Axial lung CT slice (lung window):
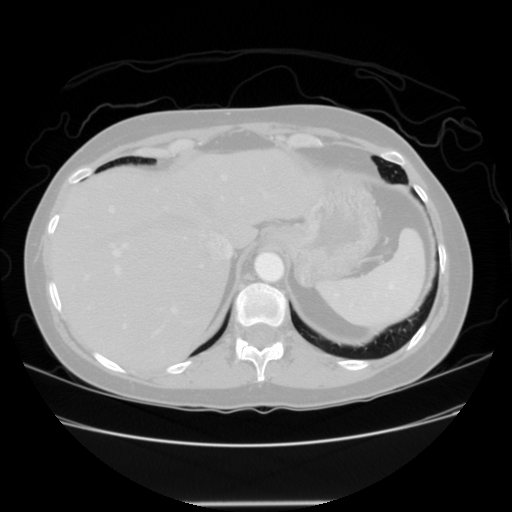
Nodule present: no